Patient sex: F
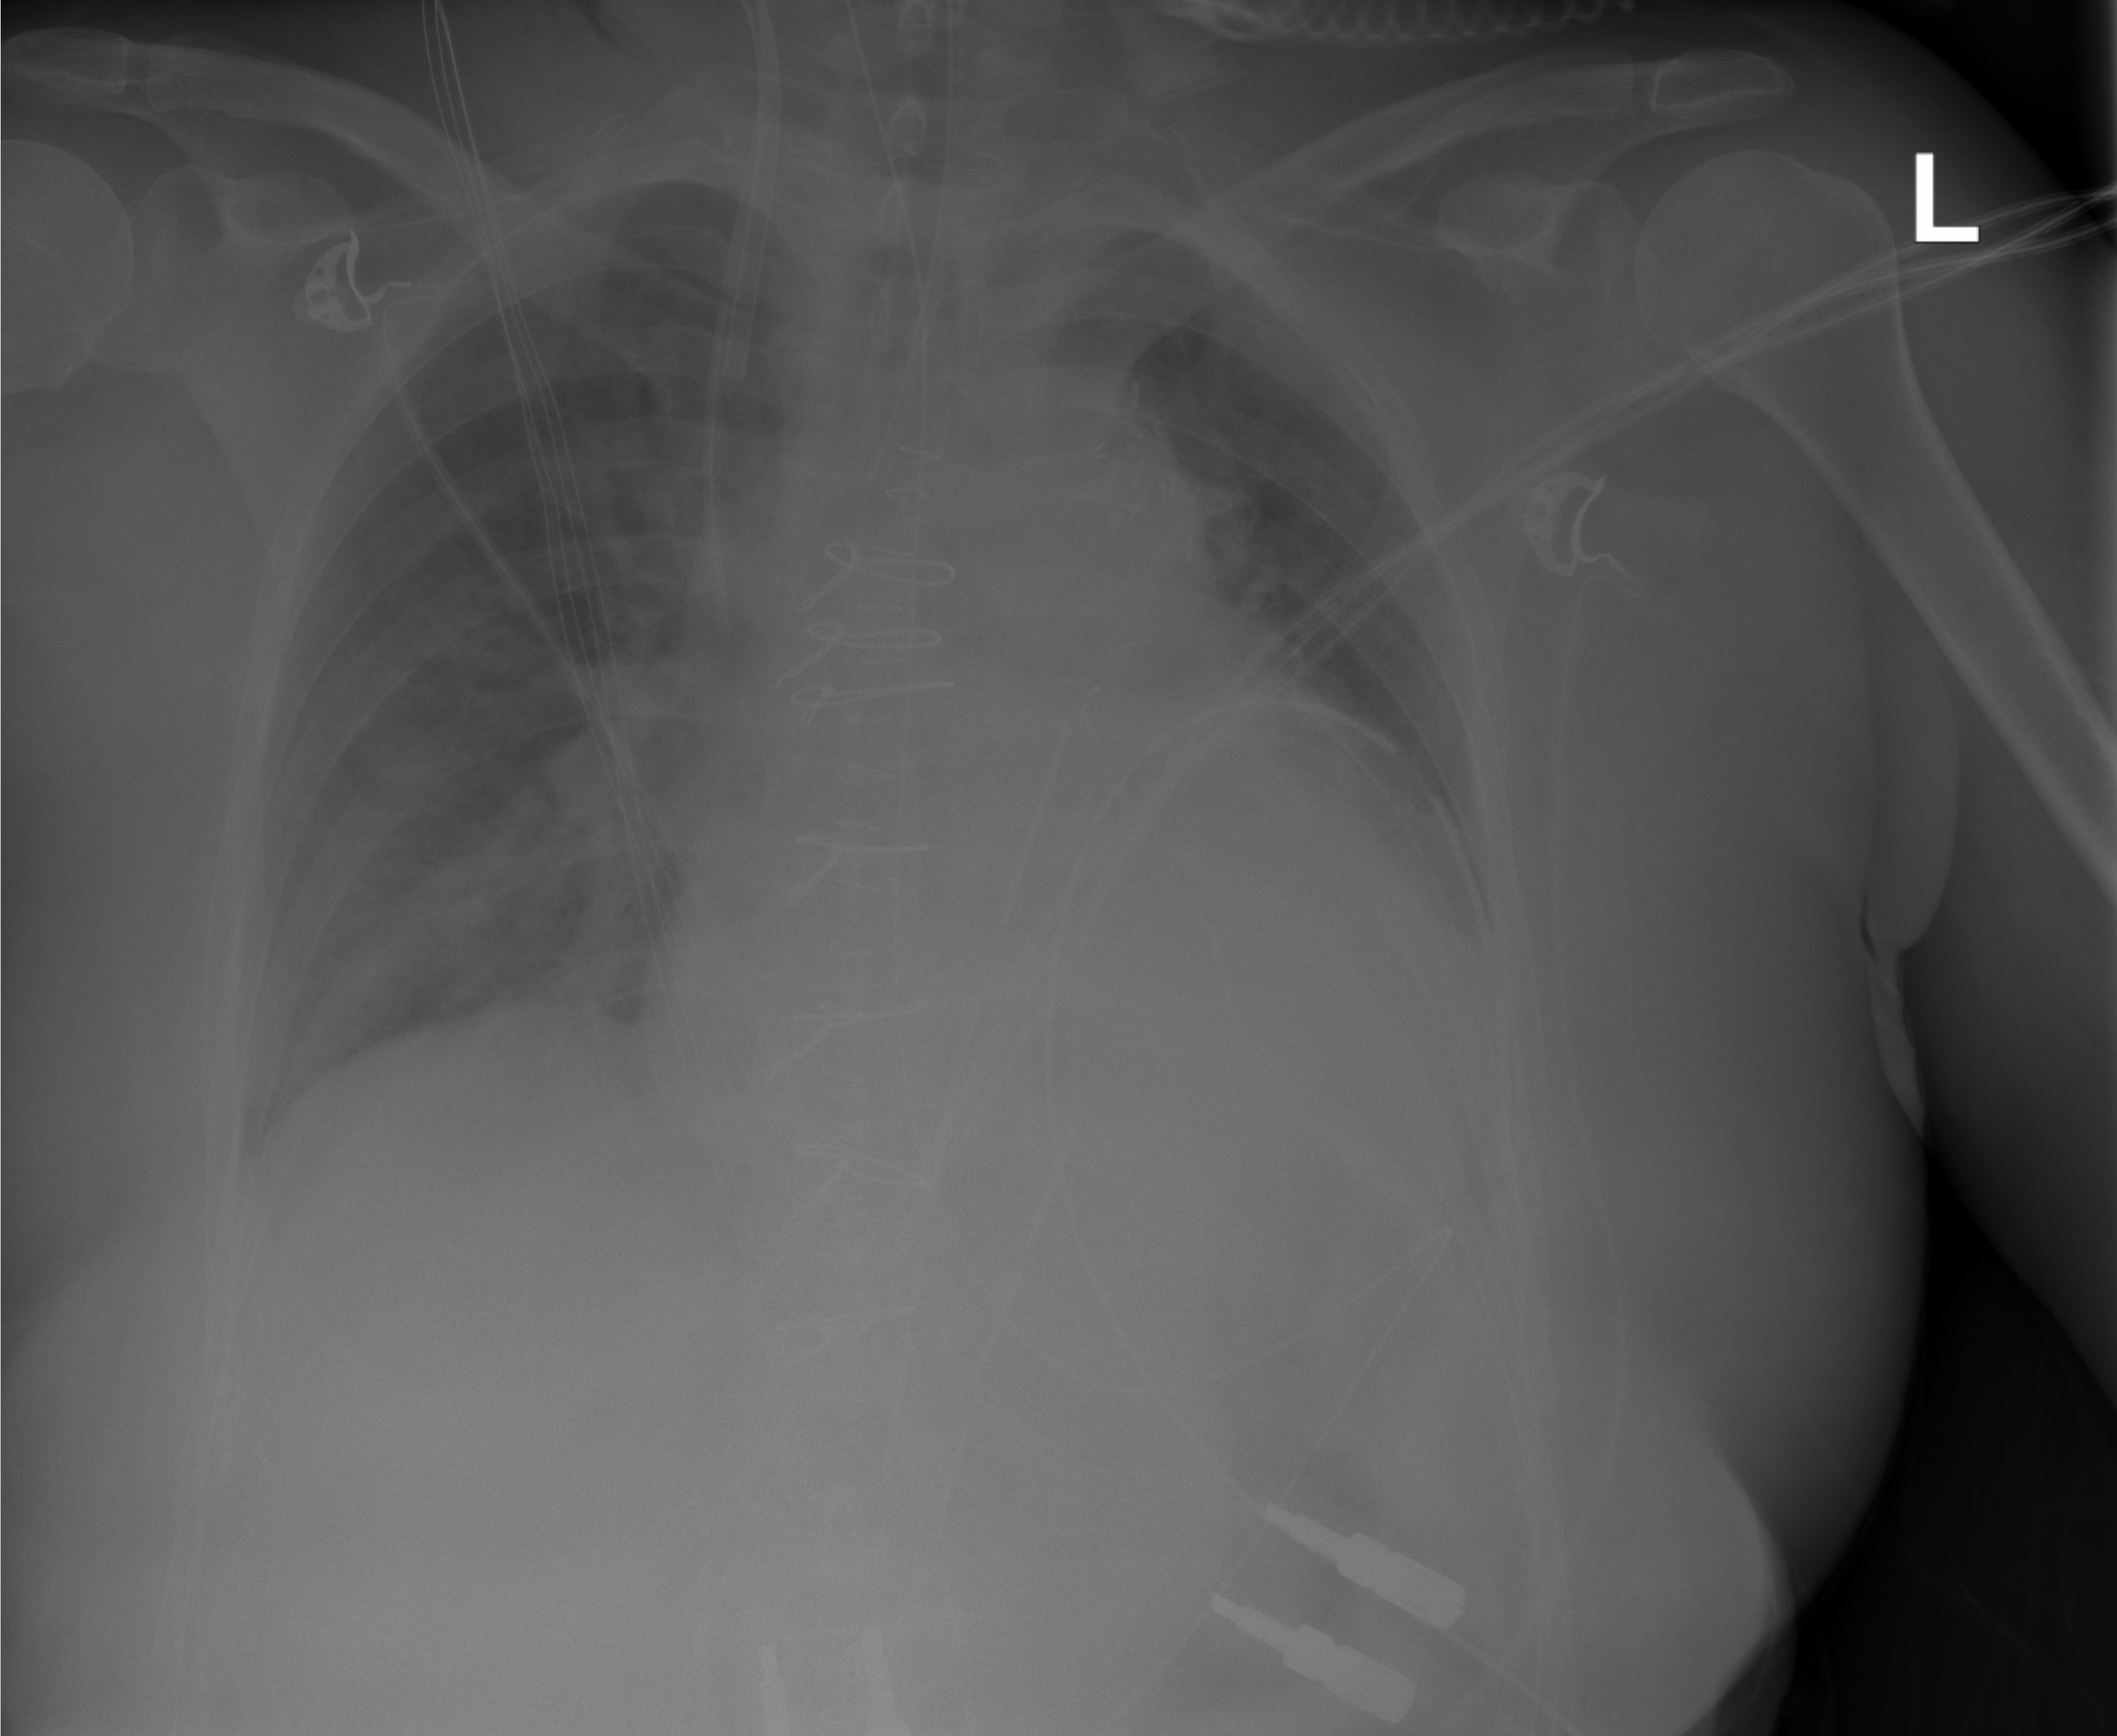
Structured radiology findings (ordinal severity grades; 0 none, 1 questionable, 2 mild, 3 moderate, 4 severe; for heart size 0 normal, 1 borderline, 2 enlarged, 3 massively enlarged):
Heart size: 2
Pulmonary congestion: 0
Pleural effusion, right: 0
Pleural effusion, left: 0
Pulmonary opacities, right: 0
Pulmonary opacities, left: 1
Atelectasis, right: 1
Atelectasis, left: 2